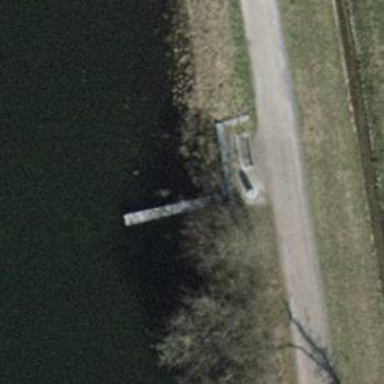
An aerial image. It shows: Bench for seating.